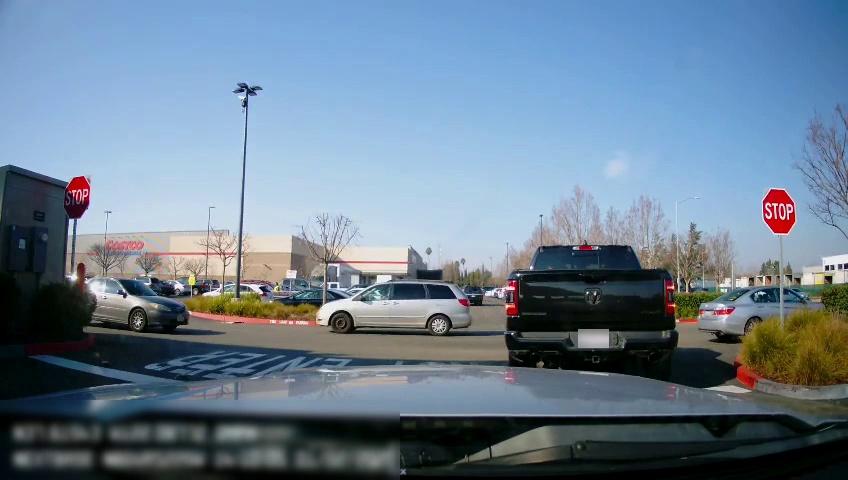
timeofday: Day
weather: Sunny
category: Drivable Space
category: Vehicles | Truck
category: Vehicles | Car
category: Vehicles | Car
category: Vehicles | Car
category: Vehicles | SUV
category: Vehicles | SUV
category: Vehicles | Car
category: Vehicles | Car
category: Vehicles | Car
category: Vehicles | Car
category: Vehicles | SUV
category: Vehicles | Truck
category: Vehicles | Truck
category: Vehicles | SUV
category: Vehicles | Car
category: Vehicles | Car
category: Traffic | Signs
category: Traffic | Signs
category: Traffic | Signs